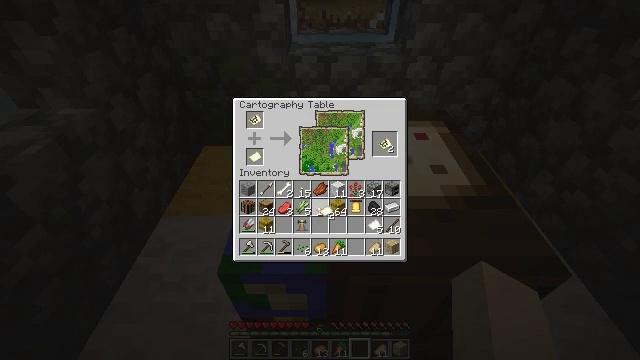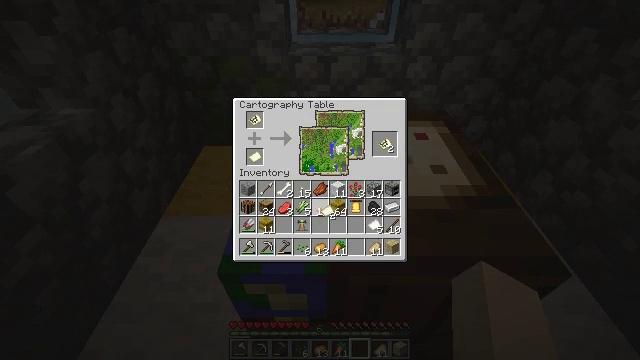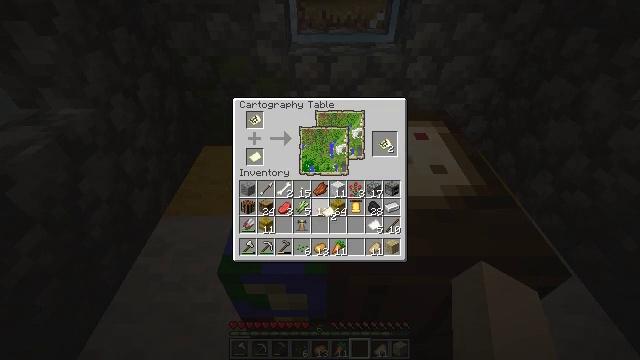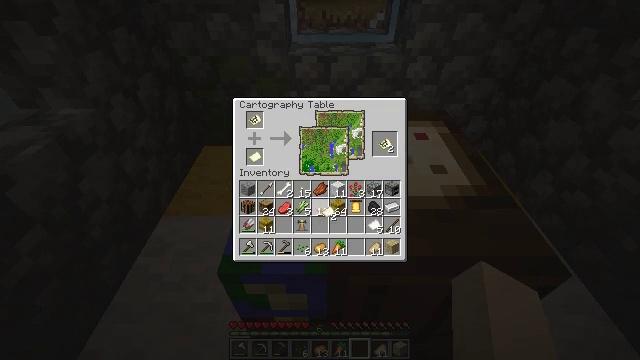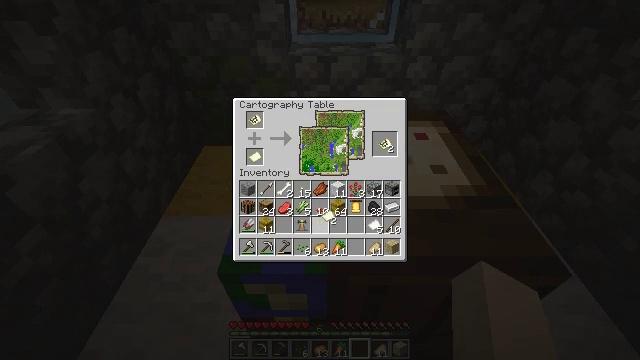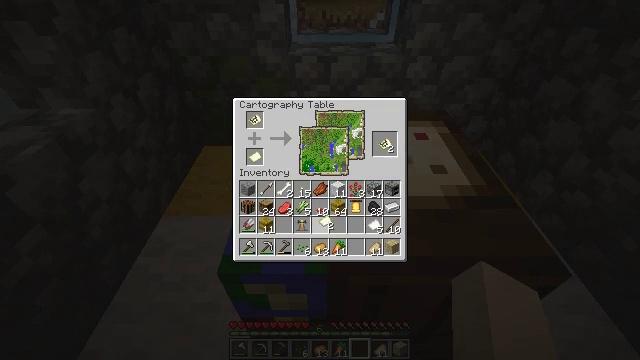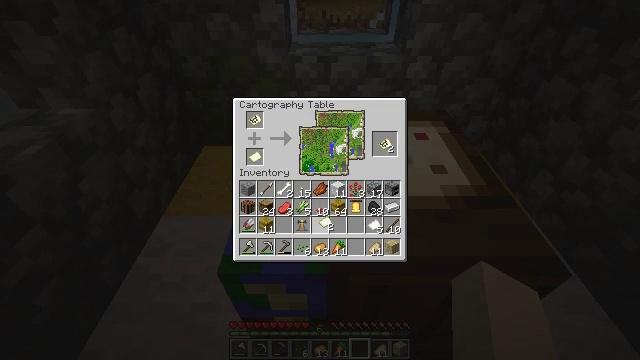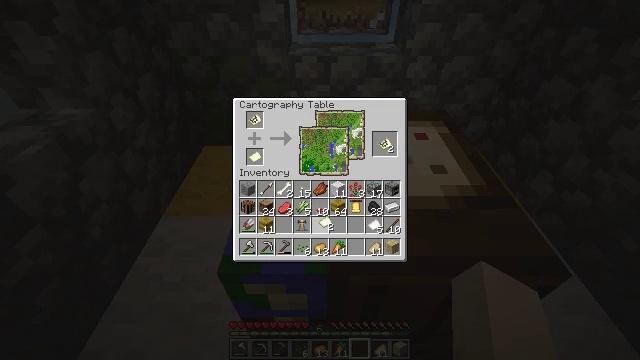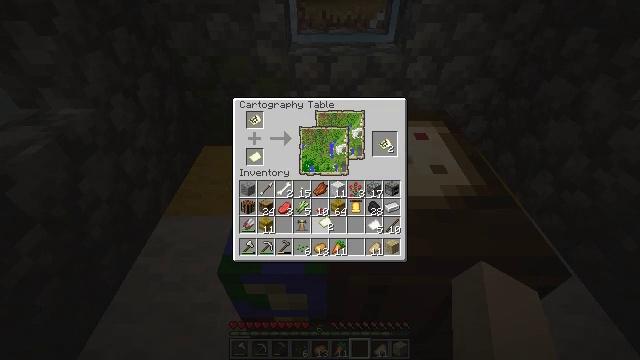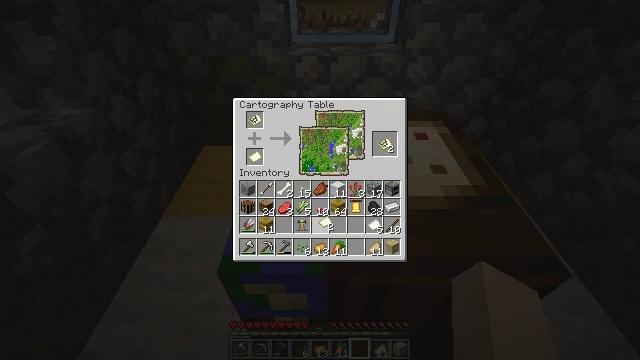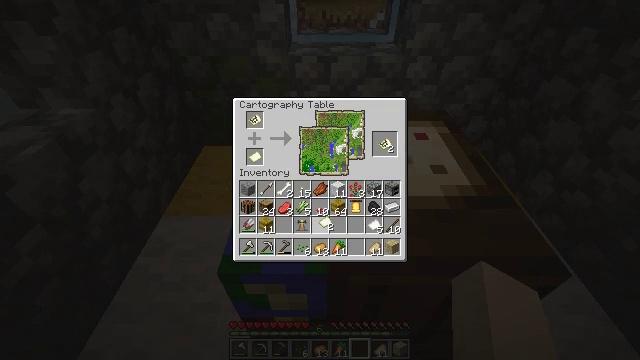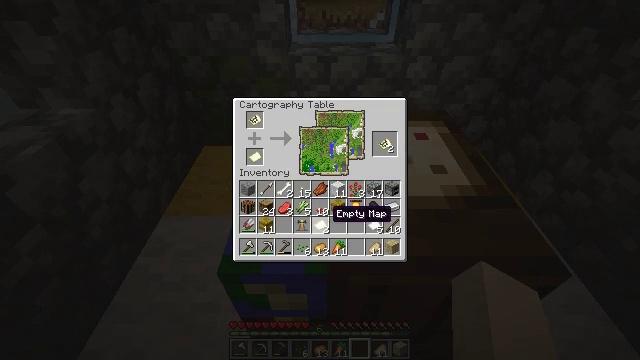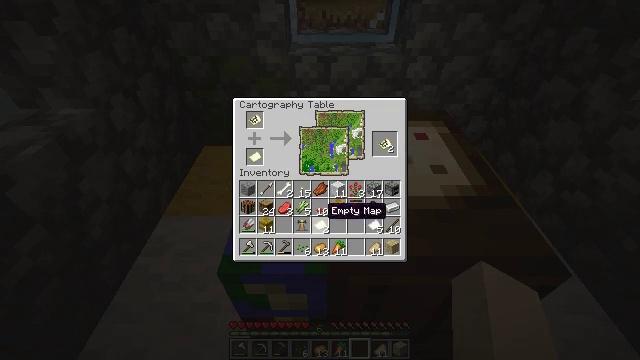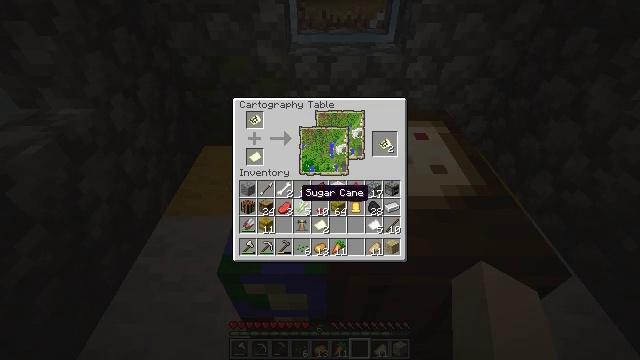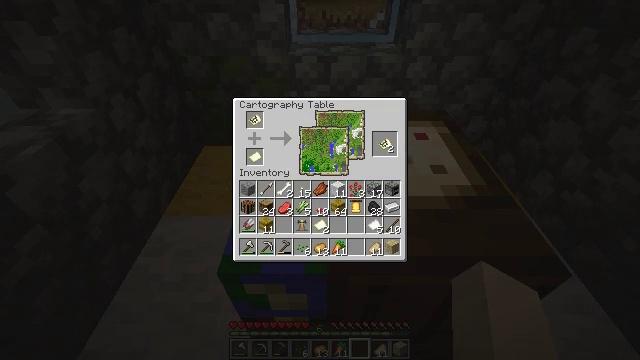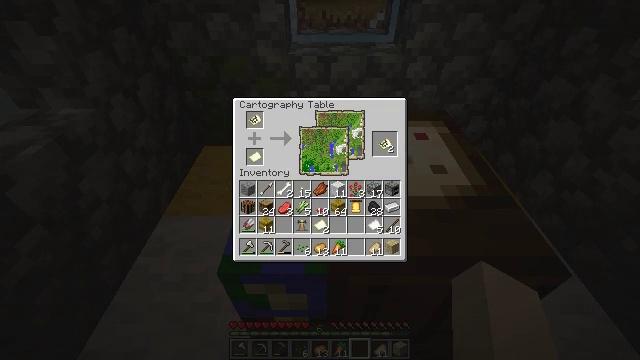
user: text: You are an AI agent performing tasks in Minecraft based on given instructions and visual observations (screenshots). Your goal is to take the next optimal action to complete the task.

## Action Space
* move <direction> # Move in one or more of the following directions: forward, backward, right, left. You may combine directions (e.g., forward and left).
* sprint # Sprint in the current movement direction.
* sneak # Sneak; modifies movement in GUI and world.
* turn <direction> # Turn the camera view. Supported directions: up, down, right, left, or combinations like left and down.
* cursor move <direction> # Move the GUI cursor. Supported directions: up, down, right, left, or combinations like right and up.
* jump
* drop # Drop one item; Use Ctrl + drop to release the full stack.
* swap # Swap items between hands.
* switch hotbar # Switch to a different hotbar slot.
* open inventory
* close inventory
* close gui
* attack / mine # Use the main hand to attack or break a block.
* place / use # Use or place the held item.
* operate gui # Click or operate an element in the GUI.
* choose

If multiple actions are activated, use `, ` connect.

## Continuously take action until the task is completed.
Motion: motion action
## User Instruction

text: Get the cartography table into your inventory.
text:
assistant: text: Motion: no_op
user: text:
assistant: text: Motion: no_op
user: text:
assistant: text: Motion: no_op
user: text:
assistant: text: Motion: no_op
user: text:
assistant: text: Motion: no_op
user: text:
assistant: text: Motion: no_op
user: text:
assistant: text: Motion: no_op
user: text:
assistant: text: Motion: operate gui
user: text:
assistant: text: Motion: operate gui
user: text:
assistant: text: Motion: operate gui
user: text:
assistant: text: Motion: no_op
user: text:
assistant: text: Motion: no_op
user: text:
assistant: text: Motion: cursor move left and up
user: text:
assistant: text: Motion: cursor move left and up
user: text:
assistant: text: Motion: cursor move up
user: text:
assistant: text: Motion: no_op
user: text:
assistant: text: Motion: no_op
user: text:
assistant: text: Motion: sneak
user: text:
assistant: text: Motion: sneak
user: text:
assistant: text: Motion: sneak, cursor move right
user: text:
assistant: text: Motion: sneak
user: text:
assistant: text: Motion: sneak, cursor move right
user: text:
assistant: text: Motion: sneak
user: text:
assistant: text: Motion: sneak, operate gui
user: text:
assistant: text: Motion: sneak, operate gui
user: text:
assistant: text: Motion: sneak, operate gui
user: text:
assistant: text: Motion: sneak, cursor move right and down
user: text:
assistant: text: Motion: sneak, cursor move right and down
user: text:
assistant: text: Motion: sneak, cursor move right and down
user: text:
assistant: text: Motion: sneak